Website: ulta-beauty
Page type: payment
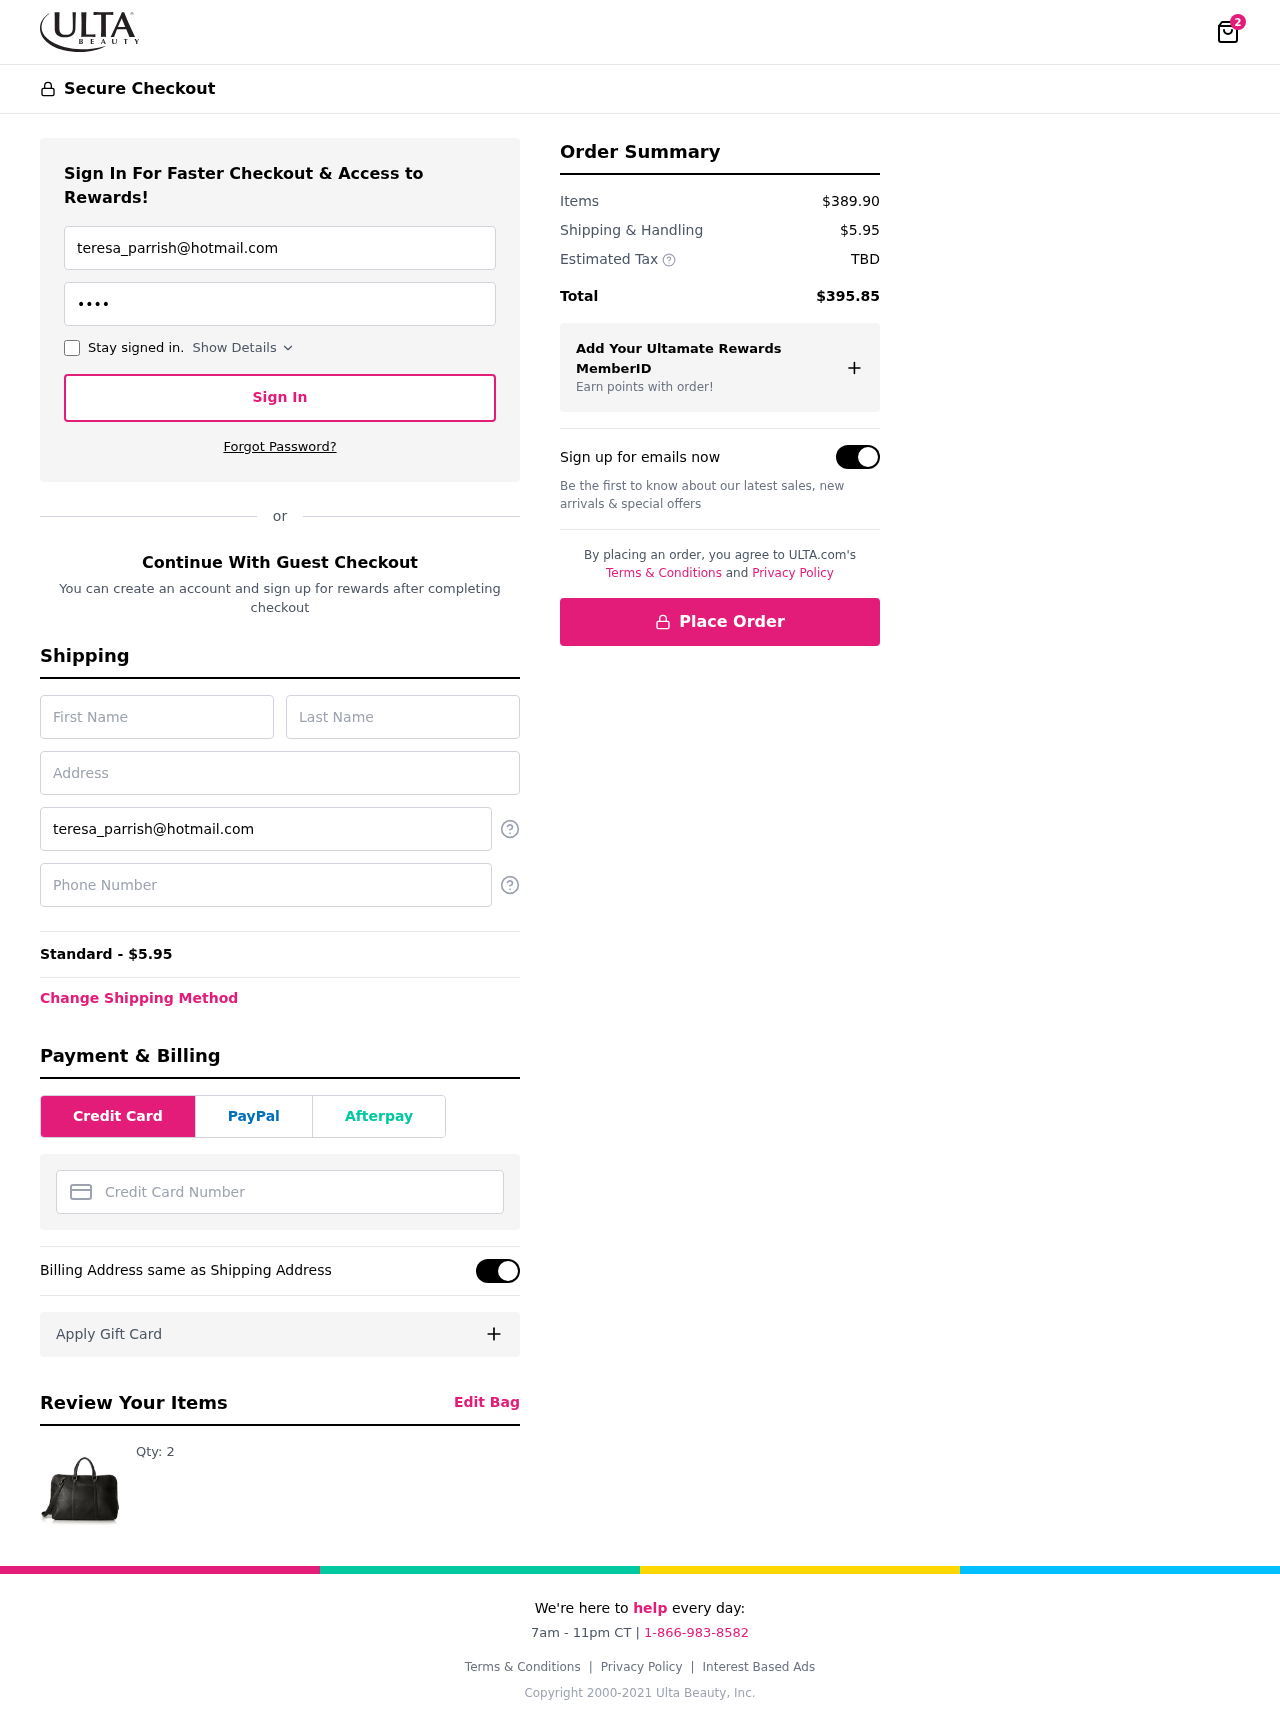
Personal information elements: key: PII_CARD_NUMBER
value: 6520 5037 4718 5040
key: PII_EMAIL
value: teresa_parrish@hotmail.com
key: PII_FIRSTNAME
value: Teresa
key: PII_LASTNAME
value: Parrish
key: PII_PHONE
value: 6659387819
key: PII_STREET
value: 90234 Charles Passage Suite 155
Product elements: key: PRODUCT1_QUANTITY
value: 2
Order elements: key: ORDER_NUM_ITEMS
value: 2
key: ORDER_SHIPPING_COST
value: $5.95
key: ORDER_SHIPPING_COST
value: Standard - $5.95
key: ORDER_SUBTOTAL
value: $389.90
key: ORDER_TAX
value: TBD
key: ORDER_TOTAL
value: $395.85